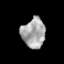
Tissue: prostate
Cell type: Epithelial cells
Senescence score: 0.3164
Nuclear area (px): 682
Mean DAPI intensity: 167.591